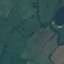
Label: Pasture